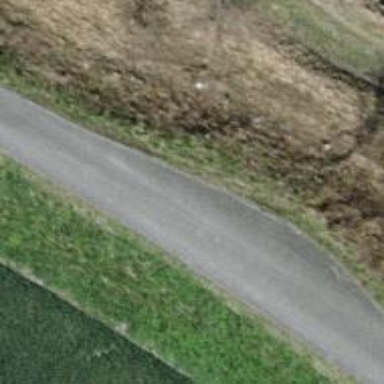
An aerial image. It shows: Passing place on the road.